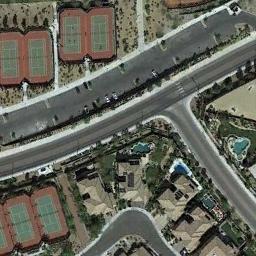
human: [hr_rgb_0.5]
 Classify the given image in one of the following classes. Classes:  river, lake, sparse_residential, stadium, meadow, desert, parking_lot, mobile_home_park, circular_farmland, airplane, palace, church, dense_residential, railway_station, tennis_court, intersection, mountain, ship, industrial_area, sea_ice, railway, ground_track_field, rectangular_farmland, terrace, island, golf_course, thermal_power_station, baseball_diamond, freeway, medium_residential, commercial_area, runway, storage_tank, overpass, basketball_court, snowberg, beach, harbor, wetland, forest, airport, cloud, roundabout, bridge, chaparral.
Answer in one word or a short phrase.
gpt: tennis_court